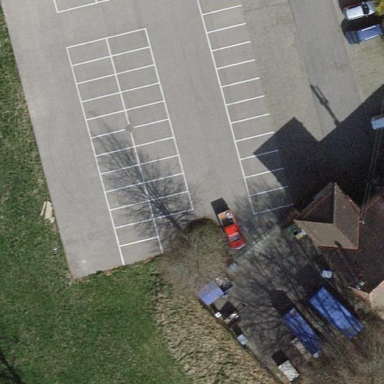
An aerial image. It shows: Recycling centre providing amenities for recycling.